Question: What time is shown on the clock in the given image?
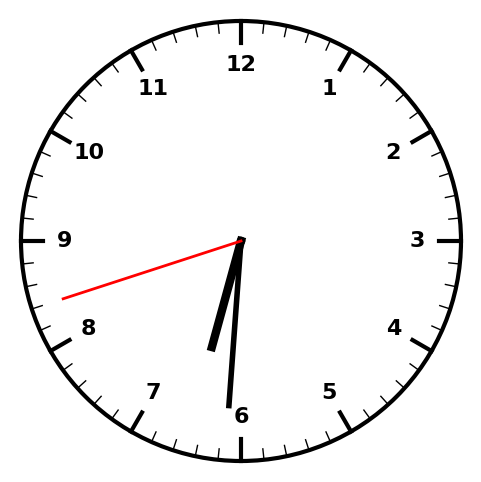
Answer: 06:30:42